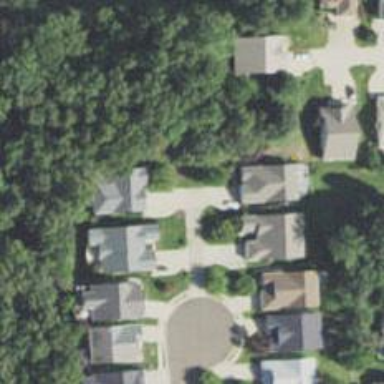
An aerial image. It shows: Driveway.